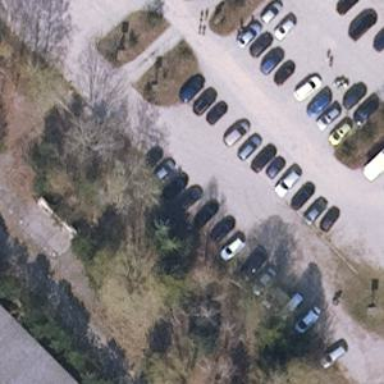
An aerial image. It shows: Compacted service road used as parking aisle.